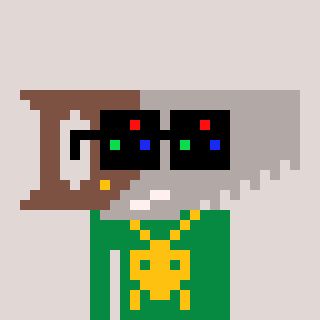
a pixel art character with square black sunglasses, a saw-shaped head and a green-colored body on a warm background